Question: I have a blender model and below is a image of how my model renders when I load it into python. It looks like the normals are all messed up. I am using the correct normal for each vertex. I'm exporting them in the correct order. I test this in the blender console that the actual export file had the right data.
I know that I had to rotate the model in python because z axis is different, so I'm not sure if the normals z is pointing in the wrong direction.
I'm using pyglet. Has anyone ever had this problem before?
Any ideas of what I can do to try to fix it?
Im not sure if this a OpenGL or python problem.
opengl setup code:
'''
glMatrixMode(GL_PROJECTION)
zNear = 0.01
zFar = 1000.0
fieldOfView = 45.0
size = zNear * math.tan(math.radians(fieldOfView) / 2.0)
glFrustum(-size, size, -size / (w / h), size /
(w / h), zNear, zFar);
glViewport(0, 0, w, h);
# Set-up projection matrix
# TODO
glMatrixMode(GL_MODELVIEW)
glShadeModel(GL_SMOOTH)
glEnable(GL_LIGHTING)
glEnable(GL_LIGHT0)
light0Ambient = (GLfloat * 4)(*[])
light0Ambient[0] = 0.2
light0Ambient[1] = 0.2
light0Ambient[2] = 0.2
light0Ambient[3] = 1.0
glLightfv(GL_LIGHT0, GL_AMBIENT, light0Ambient);
lightpos = (GLfloat * 3)(*[])
lightpos[0] = 5.0
lightpos[1] = 5.0
lightpos[2] = 5.0
glLightfv(GL_LIGHT0, GL_POSITION, lightpos)
tempLV = self.kjgCreateVectorWithStartandEndPoints((5.0,5.0,5.0), (0.0,0.0,-3.0))
lightVector = (GLfloat * 3)(*[])
lightVector[0] = tempLV[0]
lightVector[1] = tempLV[1]
lightVector[2] = tempLV[2]
glLightfv(GL_LIGHT0, GL_SPOT_DIRECTION,lightVector);
glLoadIdentity( )
glTranslatef(0.0, 2.0, -18.0)
#glScalef(0.4, 0.4, 0.4)
glRotatef(-90, 1.0, 0.0, 0.0)
'''
Draw Code:
'''
for face in self.faces:
#print group
if len(face) == 3:
glBegin(GL_TRIANGLES)
elif len(face) == 4:
glBegin(GL_QUADS)
else:
glBegin(GL_POLYGON)
for i in face:
if i in (104,16,18,102):
glVertex3f(*self.vertices[i])
color = self.calculateVertexIntensity((.5,.5,.5),self.normals[i],self.vertices[i])
glColor3f(*color)
glNormal3f(*self.normals[i])
glEnd()
'''

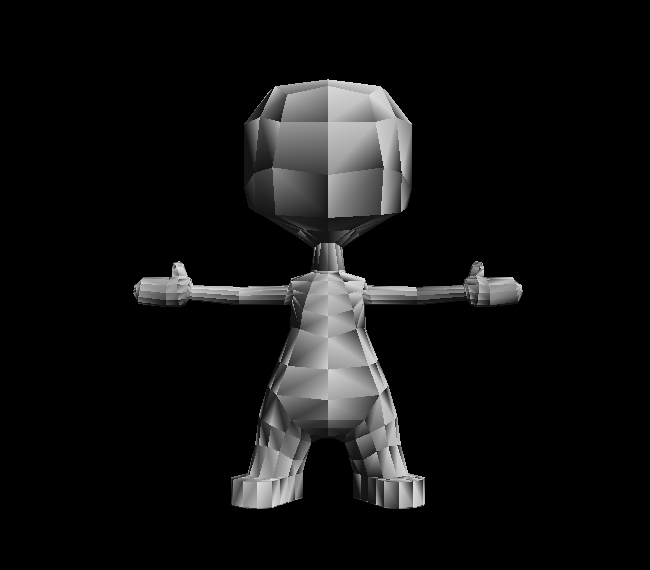
Answer: Right now you are specifying the normal the vertex instead of , so basically you're specifying the normal of vertex X for the vertex X+1. This is the most important flaw in the current code.
Also, what's that 'calculateVertexIntensity'? First of all, lighting is enabled in your code so 'glColor' is going to be ignored anyway, but still it looks like you tried to do something unnecessary here - the OpenGL fixed function rendering already will calculate the vertex intensity basing on the 'glLight*' settings and 'glMaterial*' settings.
Also, you might want to normalize your 'lightVector', I'm not sure whether OpenGL's going to normalize it for you.
'vertex arrays''VBO''shaders'